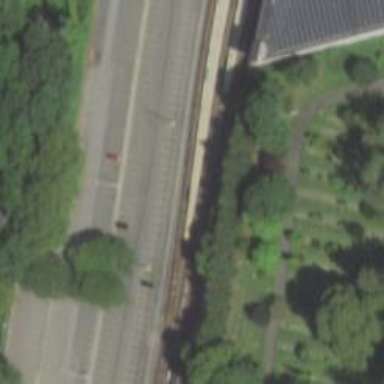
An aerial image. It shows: Electrified railway line.